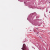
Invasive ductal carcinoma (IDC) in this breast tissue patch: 0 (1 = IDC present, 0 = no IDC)